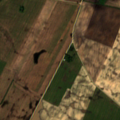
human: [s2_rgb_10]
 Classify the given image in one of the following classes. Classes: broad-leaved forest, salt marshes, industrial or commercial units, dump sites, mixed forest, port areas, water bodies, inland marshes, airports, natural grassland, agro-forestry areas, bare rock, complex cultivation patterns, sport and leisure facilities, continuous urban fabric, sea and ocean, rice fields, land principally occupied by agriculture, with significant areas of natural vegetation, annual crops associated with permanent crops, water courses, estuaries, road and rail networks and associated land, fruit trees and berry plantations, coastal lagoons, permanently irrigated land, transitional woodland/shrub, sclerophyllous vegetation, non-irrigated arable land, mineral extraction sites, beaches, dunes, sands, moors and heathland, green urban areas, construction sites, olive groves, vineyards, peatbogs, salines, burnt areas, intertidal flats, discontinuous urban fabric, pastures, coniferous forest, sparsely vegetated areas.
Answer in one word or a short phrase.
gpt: non-irrigated arable land